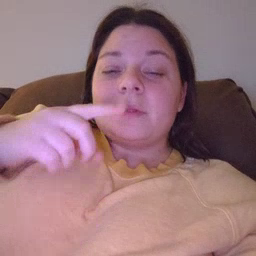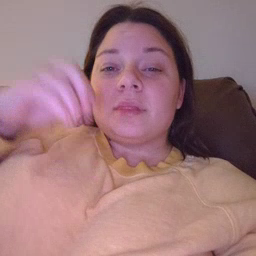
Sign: lamp